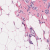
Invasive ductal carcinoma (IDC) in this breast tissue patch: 1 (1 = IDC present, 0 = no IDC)